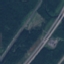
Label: Highway